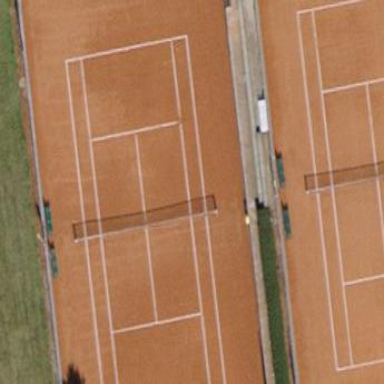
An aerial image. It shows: Tennis court on the leisure land pitch.